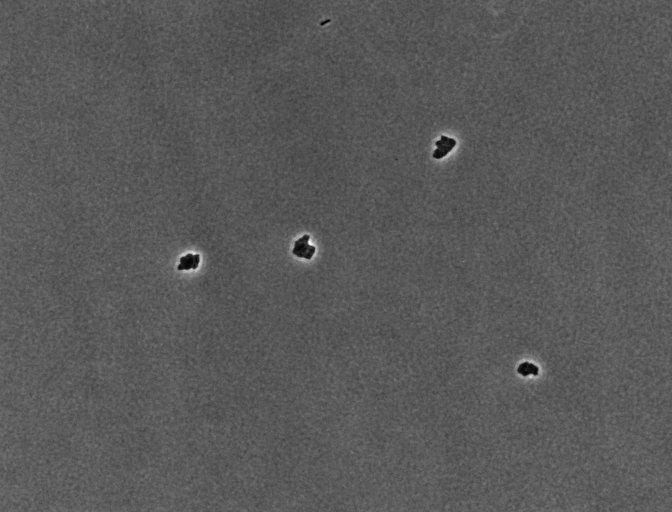
Phase contrast microscopy, 20x objective, 3 h incubation